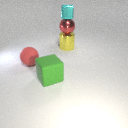
large red rubber sphere behind large green rubber cube